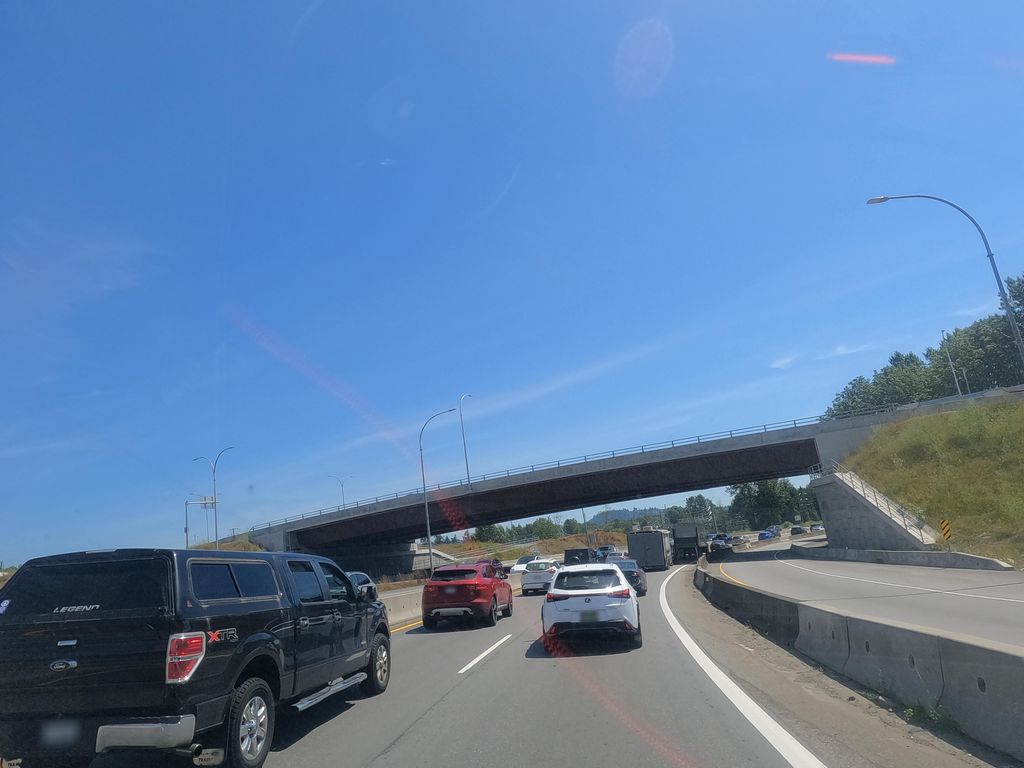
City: vancouver